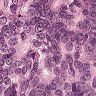
Metastatic tissue present: yes